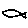
Label: fish